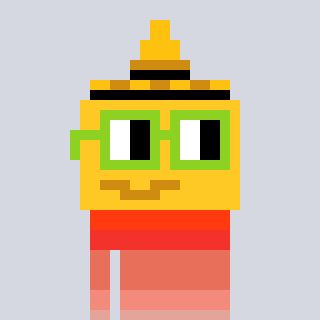
a pixel art character with square light green glasses, a mustard-shaped head and a bege-colored body on a cool background